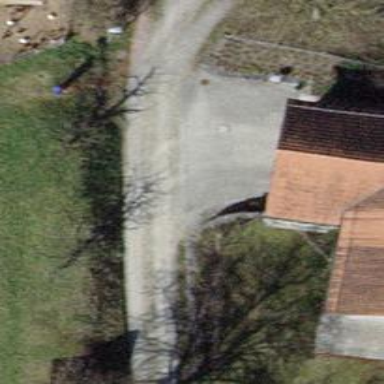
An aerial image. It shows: Compacted driveway that serves as service road.